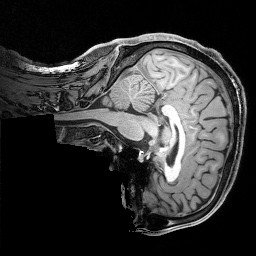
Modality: T1w
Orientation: sagittal
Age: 28
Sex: male
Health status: healthy